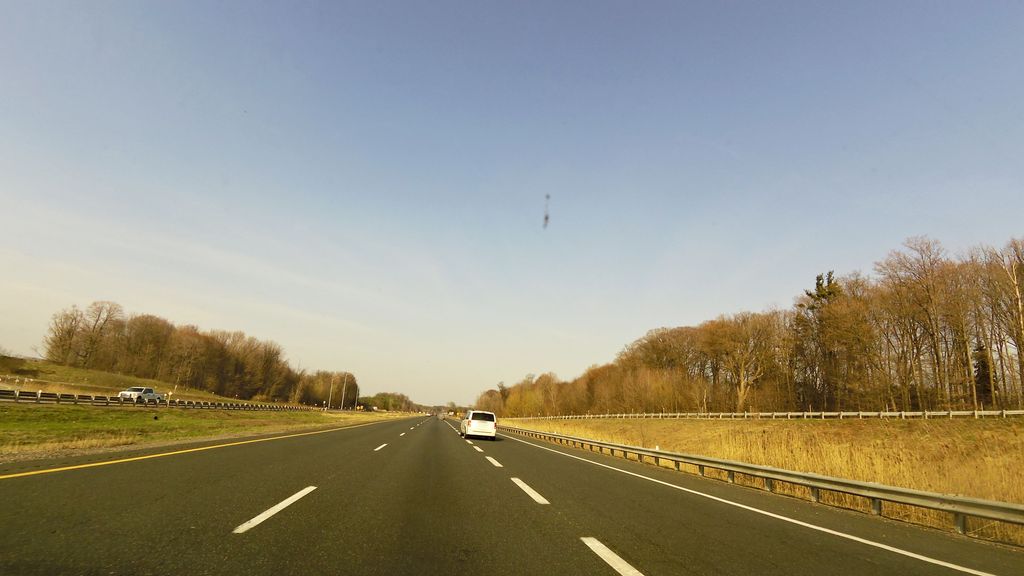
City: hamilton